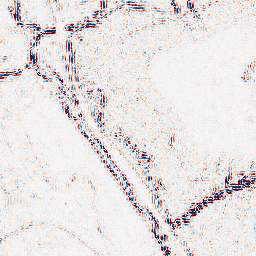
Category: wavelet
Decomposition family: wavelet_reverse_biorthogonal
Decomposition parameters: wavelet: rbio1.3
level: 2
Upsampling method: quintic
Upsampling parameters: scale: 2
Upsampling scale: 2